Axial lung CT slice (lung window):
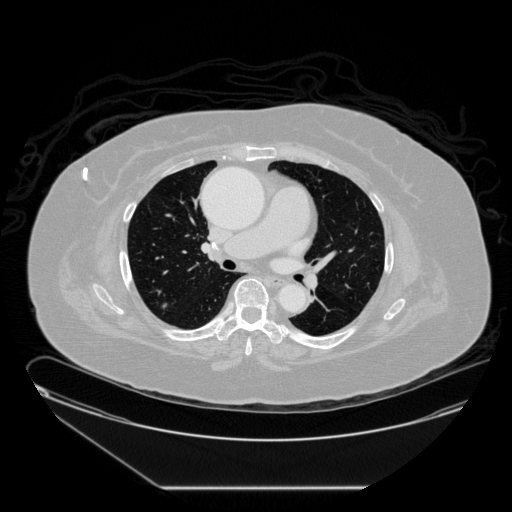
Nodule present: yes
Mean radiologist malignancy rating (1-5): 3